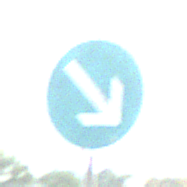
Verkehrszeichen: VorgeschriebeneVorbeifahrtRechts
Umgebung: Outdoor, Nature
Tageszeit: MorningAfternoon
Wetter: PartlyCloudy
Licht: Natural
Jahreszeit: NotSpecified
Kontrast: HighContrast